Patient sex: M
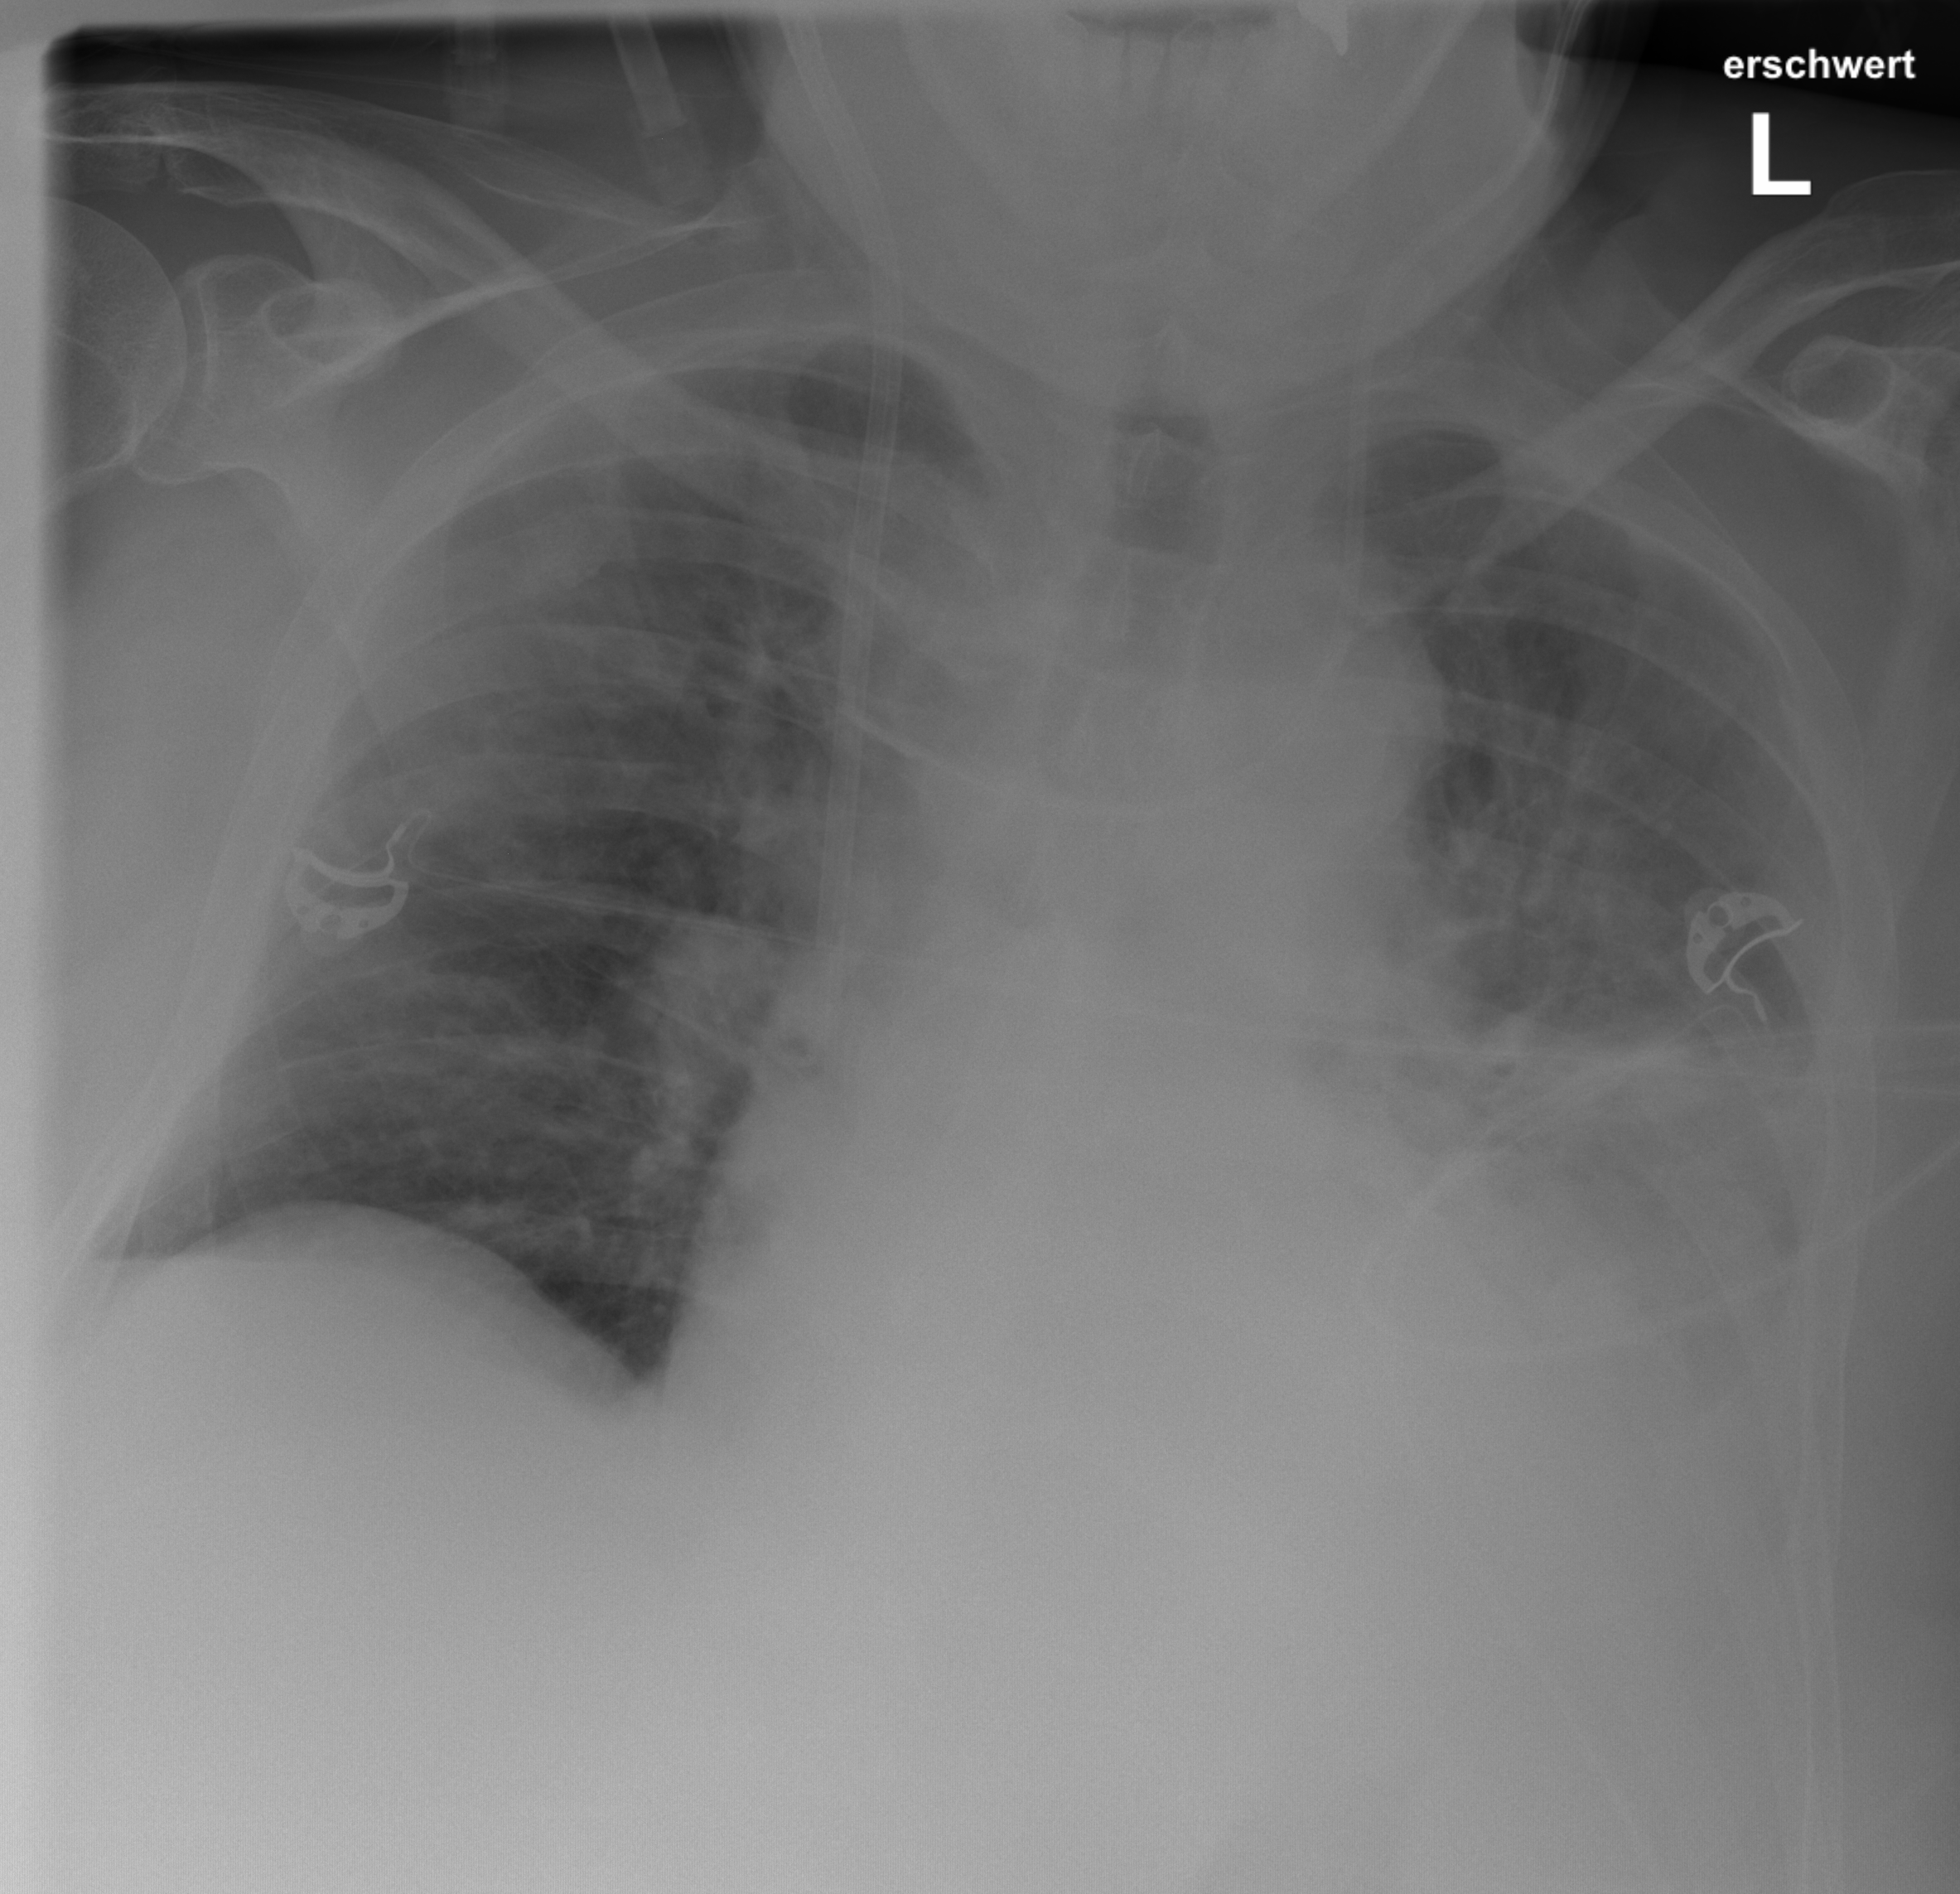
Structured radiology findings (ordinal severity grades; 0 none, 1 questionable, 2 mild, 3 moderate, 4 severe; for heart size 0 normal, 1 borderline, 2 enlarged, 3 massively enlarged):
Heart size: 2
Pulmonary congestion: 2
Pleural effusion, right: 0
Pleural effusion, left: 2
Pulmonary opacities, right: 2
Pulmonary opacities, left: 3
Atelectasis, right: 2
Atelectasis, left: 3